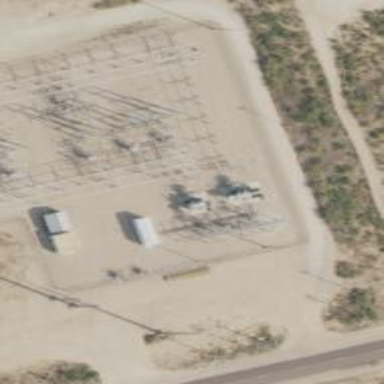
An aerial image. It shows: Switch used for power control.